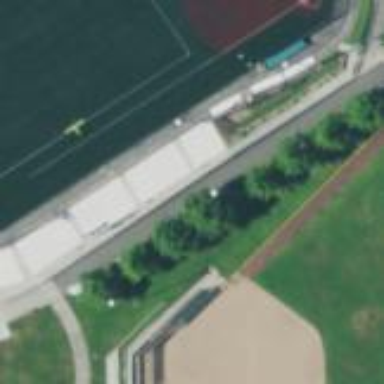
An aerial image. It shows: Building with bleachers for leisure land.